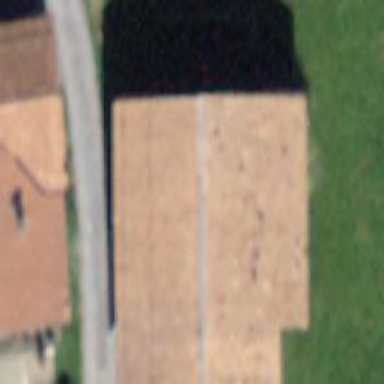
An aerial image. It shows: Rural barn.